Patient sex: M
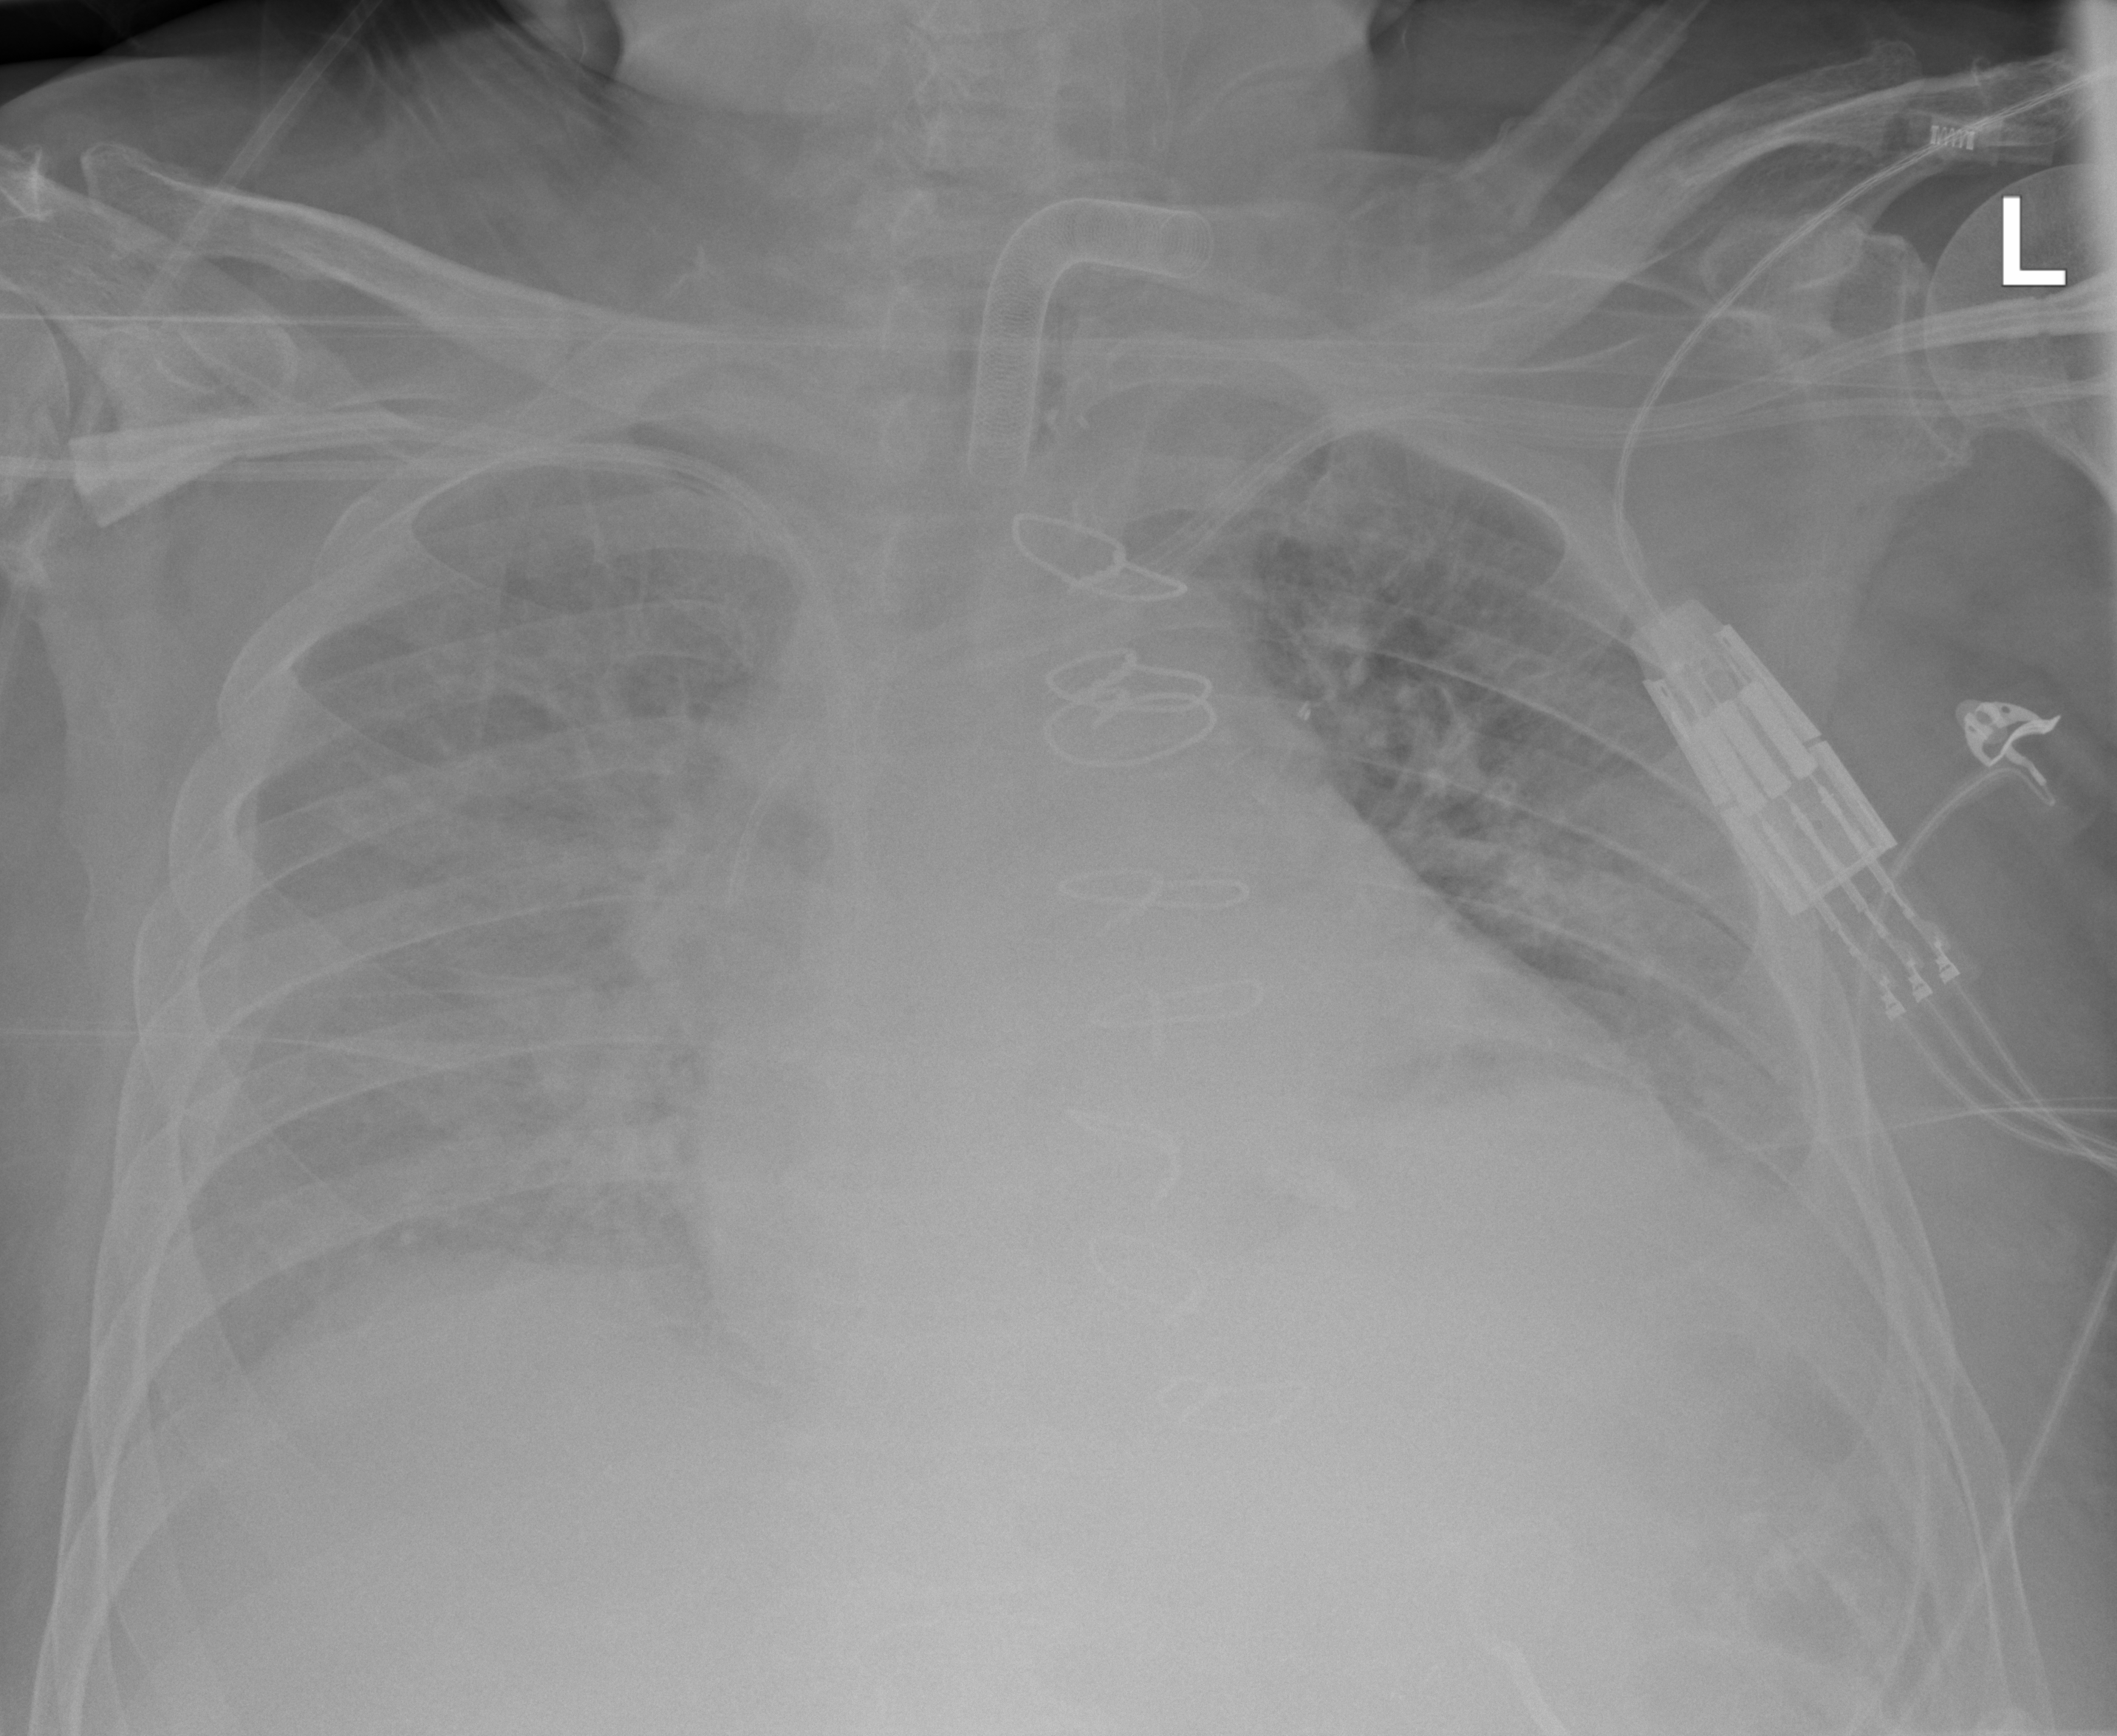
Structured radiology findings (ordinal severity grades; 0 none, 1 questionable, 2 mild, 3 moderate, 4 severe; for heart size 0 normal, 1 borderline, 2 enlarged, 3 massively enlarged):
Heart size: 2
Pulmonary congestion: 2
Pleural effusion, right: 3
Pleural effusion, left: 3
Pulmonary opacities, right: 1
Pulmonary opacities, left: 1
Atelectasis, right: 2
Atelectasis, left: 2